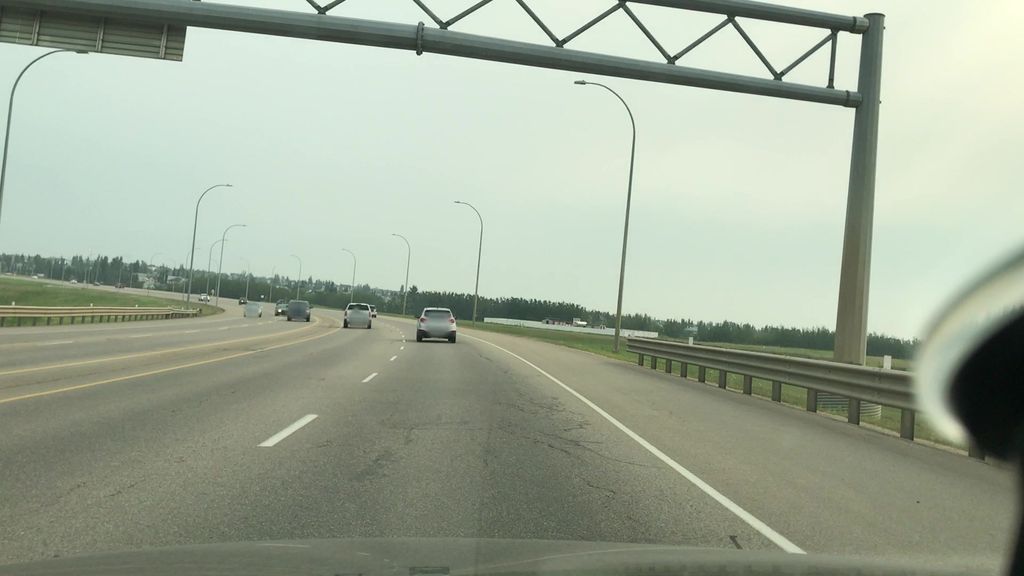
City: edmonton